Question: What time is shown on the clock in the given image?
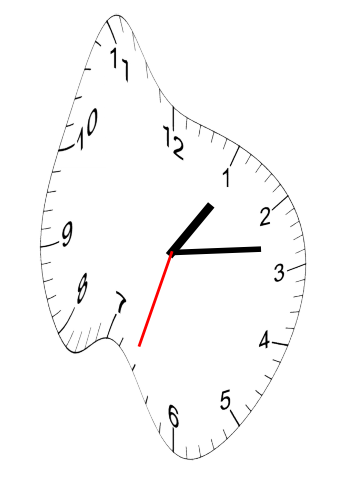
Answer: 01:13:33